Question: I want to set the position of the background layer like the position shown in the picture.
I tried to set the position of layer but I cannot.
'''
func showRightNavBar()
{
let inboxButton = UIButton(type: .system)
inboxButton.setImage(UIImage (named: "email")?.withRenderingMode(.alwaysOriginal), for: .normal)
inboxButton.imageEdgeInsets = .init(top: 0, left: 35, bottom: 0, right: -30)
inboxButton.layer.backgroundColor = #colorLiteral(red: 0.521568656, green: <PHONE>, blue: <PHONE>, alpha: 1)
inboxButton.addTarget(self, action: #selector(inboxButtonTapped), for: UIControl.Event.touchUpInside)
let qrButton = UIButton(type: .system)
qrButton.setImage(UIImage (named: "QR-code")?.withRenderingMode(.alwaysOriginal), for: .normal)
qrButton.imageEdgeInsets = .init(top: 5, left: 17, bottom: 5, right: -7)
qrButton.layer.backgroundColor = #colorLiteral(red: <PHONE>, green: <PHONE>, blue: <PHONE>, alpha: 1)
qrButton.addTarget(self, action: #selector(qrButtonTapped), for: UIControl.Event.touchUpInside)
let fixSpace = UIBarButtonItem(barButtonSystemItem: .fixedSpace, target: nil, action: nil)
fixSpace.width = 10
navigationItem.rightBarButtonItems = [UIBarButtonItem(customView: qrButton),fixSpace,UIBarButtonItem(customView: inboxButton)]
}
'''
I expect the background layer position will be like the position in the picture.

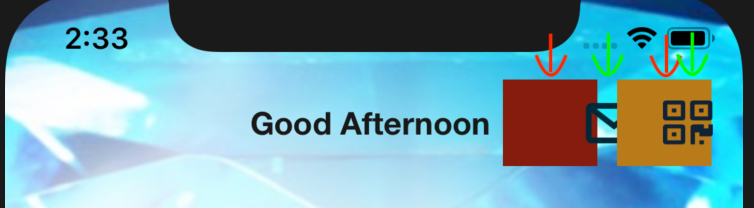
Answer: '''
func showRightNavBar()
{
let inboxButton = UIButton(type: .system)
inboxButton.setImage(UIImage (named: "email")?.withRenderingMode(.alwaysOriginal), for: .normal)
inboxButton.imageEdgeInsets = .init(top: 0, left: 35, bottom: 0, right: -30)
inboxButton.contentEdgeInsets = .init(top: 0, left: -37, bottom: 0, right: 20)
inboxButton.addTarget(self, action: #selector(inboxButtonTapped), for: UIControl.Event.touchUpInside)
let qrButton = UIButton(type: .system)
qrButton.setImage(UIImage (named: "QR-code")?.withRenderingMode(.alwaysOriginal), for: .normal)
qrButton.imageEdgeInsets = .init(top: 5, left: 17, bottom: 5, right: -7)
qrButton.contentEdgeInsets = .init(top: 0, left: -20, bottom: 0, right: 0)
qrButton.addTarget(self, action: #selector(qrButtonTapped), for: UIControl.Event.touchUpInside)
let fixSpace = UIBarButtonItem(barButtonSystemItem: .fixedSpace, target: nil, action: nil)
fixSpace.width = 10
navigationItem.rightBarButtonItems = [UIBarButtonItem(customView: qrButton),fixSpace,UIBarButtonItem(customView: inboxButton)]
}
'''
just need to set the contentEdgeInsets.